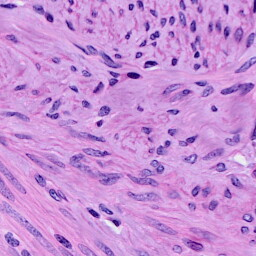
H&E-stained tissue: Cervix